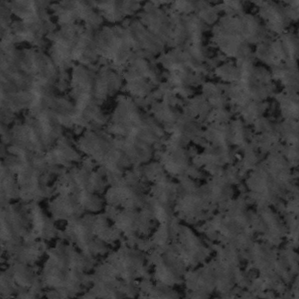
Label: frost